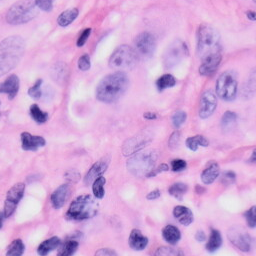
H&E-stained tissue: Skin